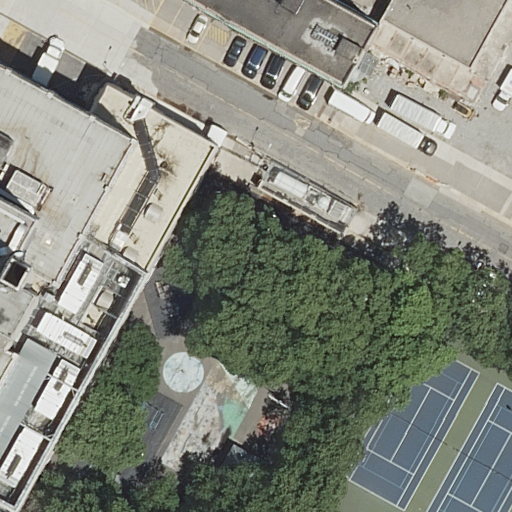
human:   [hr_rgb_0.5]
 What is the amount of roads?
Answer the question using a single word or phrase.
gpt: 1

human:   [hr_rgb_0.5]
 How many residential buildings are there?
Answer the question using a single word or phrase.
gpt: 2

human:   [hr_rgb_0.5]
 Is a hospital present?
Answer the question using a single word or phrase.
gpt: yes

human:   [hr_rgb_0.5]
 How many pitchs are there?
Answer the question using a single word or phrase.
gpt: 2

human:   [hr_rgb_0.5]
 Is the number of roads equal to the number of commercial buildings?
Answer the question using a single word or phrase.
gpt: no

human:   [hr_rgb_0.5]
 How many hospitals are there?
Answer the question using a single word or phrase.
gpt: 1

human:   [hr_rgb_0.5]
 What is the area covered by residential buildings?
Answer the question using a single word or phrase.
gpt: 621m2

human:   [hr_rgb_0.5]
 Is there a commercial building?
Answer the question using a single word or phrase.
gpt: no

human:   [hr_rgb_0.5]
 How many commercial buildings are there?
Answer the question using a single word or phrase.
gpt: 0

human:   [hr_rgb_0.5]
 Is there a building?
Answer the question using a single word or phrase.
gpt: yes

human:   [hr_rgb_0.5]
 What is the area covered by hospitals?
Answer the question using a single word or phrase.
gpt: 7592m2

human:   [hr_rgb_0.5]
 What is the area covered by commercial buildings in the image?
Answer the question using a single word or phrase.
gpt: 0m2

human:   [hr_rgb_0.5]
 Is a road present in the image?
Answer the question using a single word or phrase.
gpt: yes

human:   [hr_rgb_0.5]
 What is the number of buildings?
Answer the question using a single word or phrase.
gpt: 3

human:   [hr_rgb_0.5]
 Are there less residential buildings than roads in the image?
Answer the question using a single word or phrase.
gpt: no

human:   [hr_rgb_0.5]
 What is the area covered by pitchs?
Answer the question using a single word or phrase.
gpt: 560m2

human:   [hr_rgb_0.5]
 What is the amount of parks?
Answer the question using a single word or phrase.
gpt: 1

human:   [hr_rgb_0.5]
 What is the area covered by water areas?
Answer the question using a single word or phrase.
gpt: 0m2

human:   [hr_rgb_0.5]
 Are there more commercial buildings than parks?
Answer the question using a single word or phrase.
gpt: no

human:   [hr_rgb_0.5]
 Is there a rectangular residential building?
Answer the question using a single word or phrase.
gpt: yes

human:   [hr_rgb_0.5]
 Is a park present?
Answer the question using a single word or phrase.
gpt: yes

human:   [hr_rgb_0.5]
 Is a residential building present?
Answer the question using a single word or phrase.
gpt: yes

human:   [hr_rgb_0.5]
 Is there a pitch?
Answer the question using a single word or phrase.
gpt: yes

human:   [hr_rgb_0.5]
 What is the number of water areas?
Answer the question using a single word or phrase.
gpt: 0

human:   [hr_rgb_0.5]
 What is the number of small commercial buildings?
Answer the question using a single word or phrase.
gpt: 0

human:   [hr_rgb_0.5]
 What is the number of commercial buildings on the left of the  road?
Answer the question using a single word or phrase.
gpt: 0

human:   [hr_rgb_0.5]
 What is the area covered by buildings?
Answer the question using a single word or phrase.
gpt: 7458m2

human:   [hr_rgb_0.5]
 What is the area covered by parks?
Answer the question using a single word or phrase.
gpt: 2659m2

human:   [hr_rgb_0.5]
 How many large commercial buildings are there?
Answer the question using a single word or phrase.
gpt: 0

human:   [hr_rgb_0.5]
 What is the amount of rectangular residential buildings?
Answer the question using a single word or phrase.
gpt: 1

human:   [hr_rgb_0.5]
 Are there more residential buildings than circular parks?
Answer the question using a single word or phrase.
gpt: yes

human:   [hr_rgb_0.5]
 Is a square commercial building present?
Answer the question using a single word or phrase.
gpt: no

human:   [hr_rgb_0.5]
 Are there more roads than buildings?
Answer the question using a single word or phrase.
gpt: no

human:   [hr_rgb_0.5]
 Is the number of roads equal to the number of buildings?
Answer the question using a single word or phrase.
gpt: no

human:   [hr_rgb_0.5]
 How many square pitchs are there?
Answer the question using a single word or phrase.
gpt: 0

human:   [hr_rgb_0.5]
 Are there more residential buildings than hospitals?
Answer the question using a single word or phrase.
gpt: yes

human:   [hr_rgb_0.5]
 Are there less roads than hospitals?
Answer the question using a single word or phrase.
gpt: no

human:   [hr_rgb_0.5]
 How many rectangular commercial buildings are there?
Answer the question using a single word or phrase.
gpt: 0

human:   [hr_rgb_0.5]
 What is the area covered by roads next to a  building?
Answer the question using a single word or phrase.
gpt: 0m2

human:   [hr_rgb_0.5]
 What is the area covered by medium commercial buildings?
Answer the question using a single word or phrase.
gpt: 0m2

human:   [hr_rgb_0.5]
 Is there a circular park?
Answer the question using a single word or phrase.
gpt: no

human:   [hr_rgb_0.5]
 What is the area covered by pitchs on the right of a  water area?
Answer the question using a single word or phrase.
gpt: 0m2

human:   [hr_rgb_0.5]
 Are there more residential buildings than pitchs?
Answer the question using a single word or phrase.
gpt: no

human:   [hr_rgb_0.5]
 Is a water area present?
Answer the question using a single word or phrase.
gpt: no

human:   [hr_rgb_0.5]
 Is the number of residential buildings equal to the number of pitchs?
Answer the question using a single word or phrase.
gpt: yes

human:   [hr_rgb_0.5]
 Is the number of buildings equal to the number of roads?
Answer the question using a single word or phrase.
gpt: no

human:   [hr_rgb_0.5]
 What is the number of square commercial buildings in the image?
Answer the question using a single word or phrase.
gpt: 0

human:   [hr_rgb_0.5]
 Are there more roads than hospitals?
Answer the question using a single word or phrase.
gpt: no

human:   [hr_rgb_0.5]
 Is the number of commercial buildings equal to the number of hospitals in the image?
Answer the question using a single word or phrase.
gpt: no

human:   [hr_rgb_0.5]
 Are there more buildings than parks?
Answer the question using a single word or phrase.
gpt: yes

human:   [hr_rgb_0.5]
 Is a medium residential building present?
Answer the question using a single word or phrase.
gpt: no

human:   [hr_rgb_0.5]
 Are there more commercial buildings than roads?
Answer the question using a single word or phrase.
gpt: no

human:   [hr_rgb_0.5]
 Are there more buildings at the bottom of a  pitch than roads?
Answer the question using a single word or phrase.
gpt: no

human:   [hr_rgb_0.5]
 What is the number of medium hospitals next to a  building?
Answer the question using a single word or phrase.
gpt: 0

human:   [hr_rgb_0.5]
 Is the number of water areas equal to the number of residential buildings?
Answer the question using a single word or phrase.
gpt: no

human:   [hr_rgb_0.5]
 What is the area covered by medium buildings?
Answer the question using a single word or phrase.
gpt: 0m2

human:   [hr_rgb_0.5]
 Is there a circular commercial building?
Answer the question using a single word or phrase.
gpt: no

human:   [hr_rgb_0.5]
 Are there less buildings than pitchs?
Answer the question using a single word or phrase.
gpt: no

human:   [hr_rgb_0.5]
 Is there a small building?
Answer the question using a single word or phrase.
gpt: yes

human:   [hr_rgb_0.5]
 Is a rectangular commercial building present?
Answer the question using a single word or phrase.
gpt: no

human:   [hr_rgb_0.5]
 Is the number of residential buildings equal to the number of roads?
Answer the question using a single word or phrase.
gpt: no

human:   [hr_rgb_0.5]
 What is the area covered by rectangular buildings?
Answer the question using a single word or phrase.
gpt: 64m2

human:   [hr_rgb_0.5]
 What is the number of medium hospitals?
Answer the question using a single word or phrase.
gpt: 0

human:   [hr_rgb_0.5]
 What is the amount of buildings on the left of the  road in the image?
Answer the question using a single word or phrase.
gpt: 2